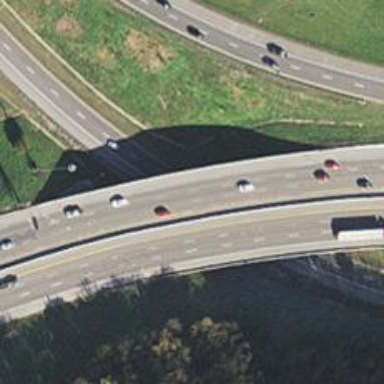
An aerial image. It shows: Motorway bridge.